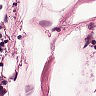
Metastatic tissue present: no